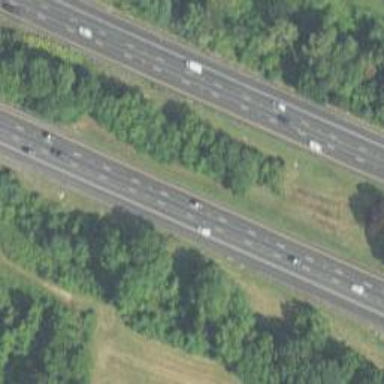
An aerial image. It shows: Asphalt motorway.